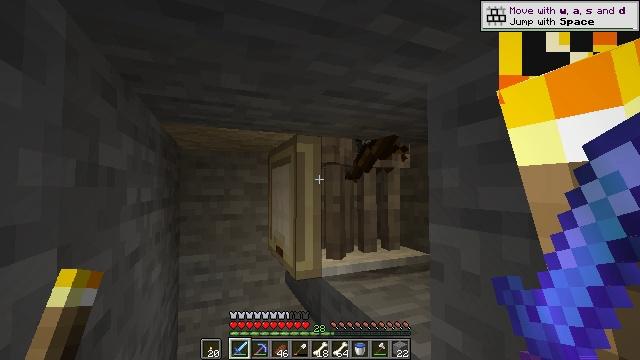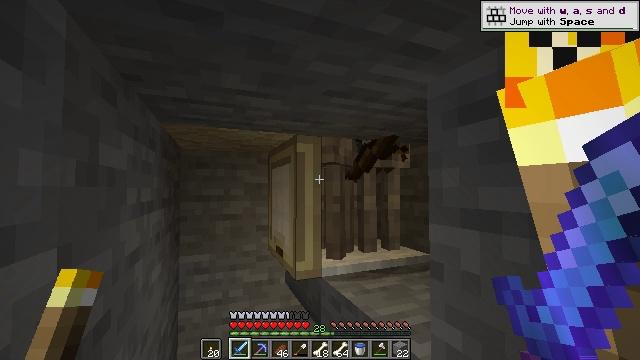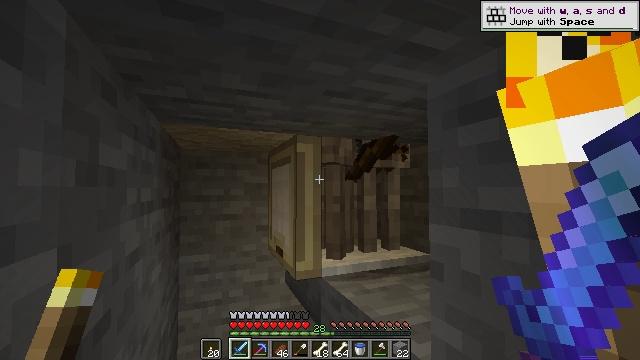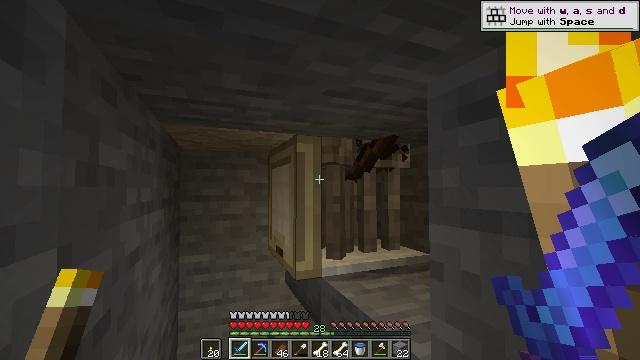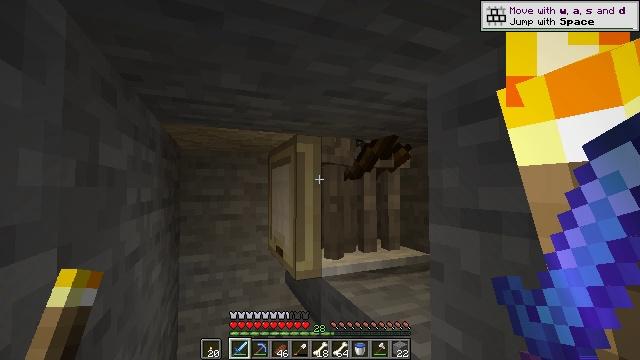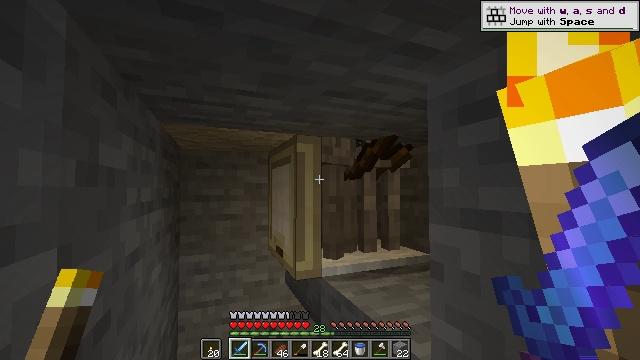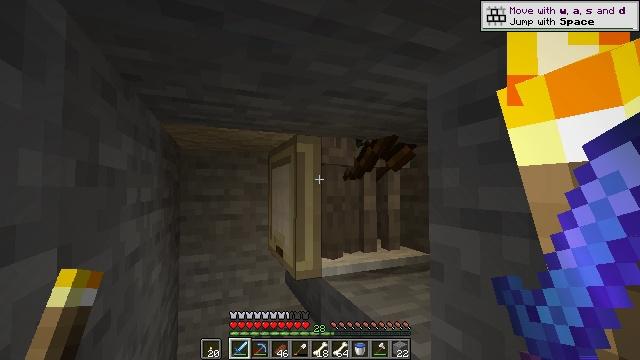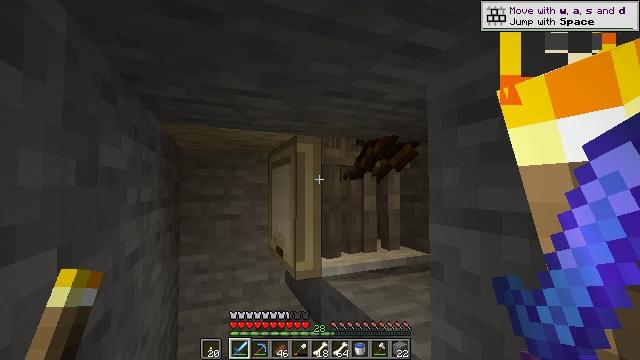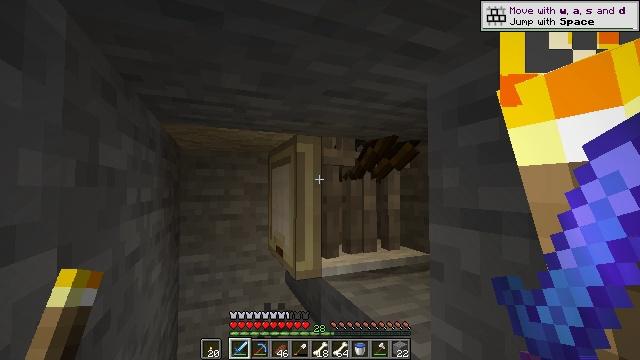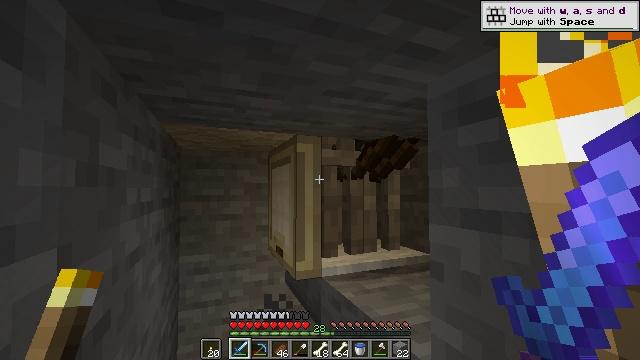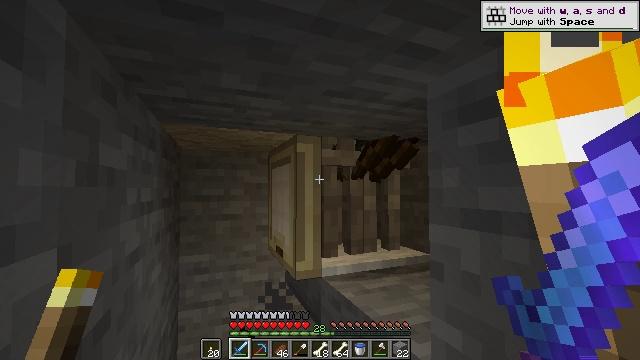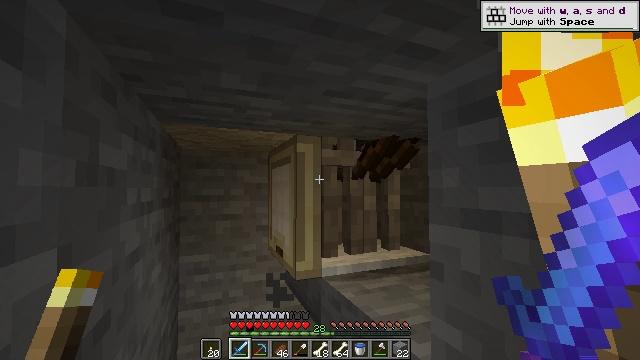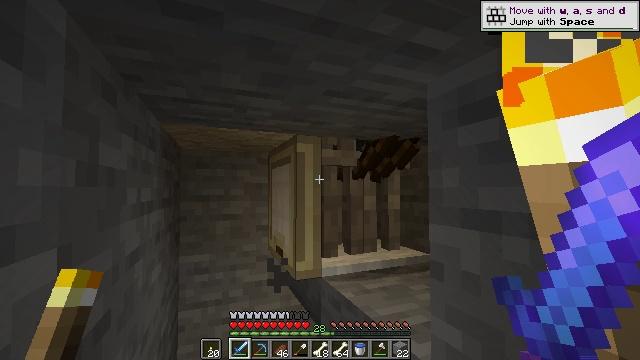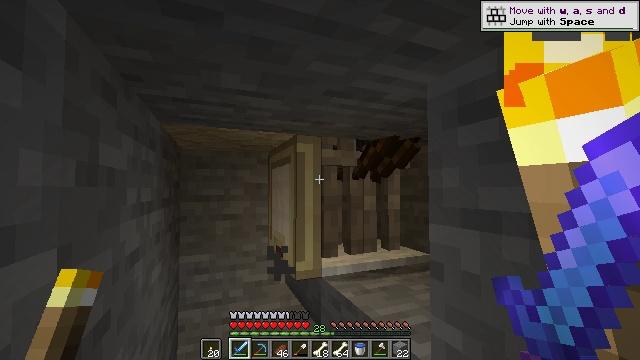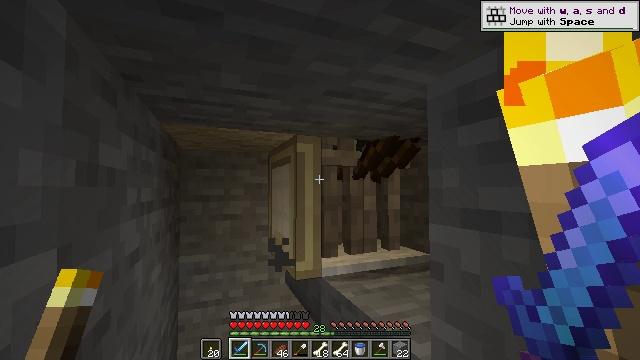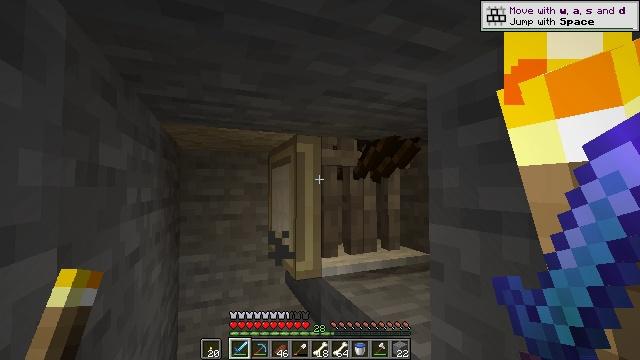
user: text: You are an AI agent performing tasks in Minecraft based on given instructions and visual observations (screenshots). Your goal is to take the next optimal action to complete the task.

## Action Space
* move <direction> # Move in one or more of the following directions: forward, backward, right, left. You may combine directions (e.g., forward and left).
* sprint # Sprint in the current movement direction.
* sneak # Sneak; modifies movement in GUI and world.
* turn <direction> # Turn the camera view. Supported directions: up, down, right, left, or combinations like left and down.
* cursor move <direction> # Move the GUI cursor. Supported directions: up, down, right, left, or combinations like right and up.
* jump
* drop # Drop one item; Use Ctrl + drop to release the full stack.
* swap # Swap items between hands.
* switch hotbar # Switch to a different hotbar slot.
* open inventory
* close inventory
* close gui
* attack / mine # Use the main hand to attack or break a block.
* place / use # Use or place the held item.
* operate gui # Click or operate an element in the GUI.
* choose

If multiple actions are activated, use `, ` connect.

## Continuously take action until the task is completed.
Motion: motion action
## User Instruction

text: Kill mobs.
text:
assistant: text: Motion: no_op
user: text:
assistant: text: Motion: no_op
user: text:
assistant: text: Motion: no_op
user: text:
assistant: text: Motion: no_op
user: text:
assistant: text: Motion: no_op
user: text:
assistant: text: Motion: no_op
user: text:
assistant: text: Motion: no_op
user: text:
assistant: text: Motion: no_op
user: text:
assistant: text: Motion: no_op
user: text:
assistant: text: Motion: no_op
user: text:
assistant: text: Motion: no_op
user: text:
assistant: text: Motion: no_op
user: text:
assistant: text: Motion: no_op
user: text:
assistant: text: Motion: no_op
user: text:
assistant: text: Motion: no_op
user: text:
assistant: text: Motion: no_op
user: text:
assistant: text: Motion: no_op
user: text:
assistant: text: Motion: no_op
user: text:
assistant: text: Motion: no_op
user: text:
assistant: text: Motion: no_op
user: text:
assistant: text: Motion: no_op
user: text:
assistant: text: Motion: no_op
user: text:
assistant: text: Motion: no_op
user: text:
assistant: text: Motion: no_op
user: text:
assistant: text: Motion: no_op
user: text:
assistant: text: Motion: no_op
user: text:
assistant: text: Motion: no_op
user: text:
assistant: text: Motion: no_op
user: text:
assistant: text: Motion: no_op
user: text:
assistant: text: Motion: no_op